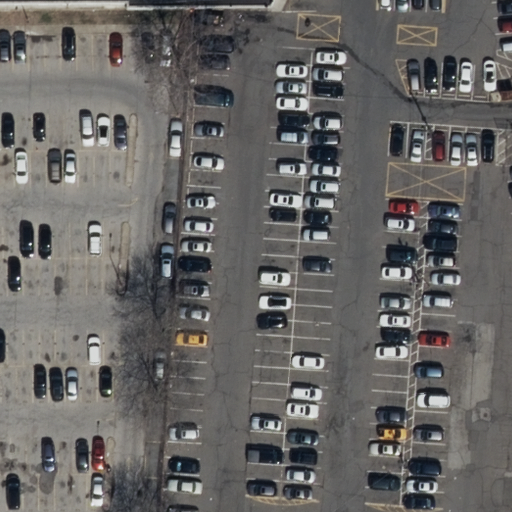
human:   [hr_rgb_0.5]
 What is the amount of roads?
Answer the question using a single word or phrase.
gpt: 7

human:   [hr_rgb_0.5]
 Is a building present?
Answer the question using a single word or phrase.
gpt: yes

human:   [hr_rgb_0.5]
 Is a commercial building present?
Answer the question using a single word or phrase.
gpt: no

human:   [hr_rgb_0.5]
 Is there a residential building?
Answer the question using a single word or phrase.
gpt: yes

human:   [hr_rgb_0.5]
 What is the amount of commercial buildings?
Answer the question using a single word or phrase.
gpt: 0

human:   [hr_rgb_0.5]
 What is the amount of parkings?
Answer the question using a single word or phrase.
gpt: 2

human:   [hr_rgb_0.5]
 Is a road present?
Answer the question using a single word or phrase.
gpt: yes

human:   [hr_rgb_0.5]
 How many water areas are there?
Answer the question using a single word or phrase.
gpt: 0

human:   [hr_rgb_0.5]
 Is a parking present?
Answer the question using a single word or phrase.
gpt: yes

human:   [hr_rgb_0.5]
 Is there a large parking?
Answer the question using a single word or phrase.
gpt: yes

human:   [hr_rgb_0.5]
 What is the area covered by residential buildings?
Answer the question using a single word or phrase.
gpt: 3699m2

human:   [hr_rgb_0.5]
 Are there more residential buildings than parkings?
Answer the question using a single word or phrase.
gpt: no

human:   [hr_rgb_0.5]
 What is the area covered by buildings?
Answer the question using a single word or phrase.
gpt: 3699m2

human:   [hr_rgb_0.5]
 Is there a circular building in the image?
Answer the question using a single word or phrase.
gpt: no

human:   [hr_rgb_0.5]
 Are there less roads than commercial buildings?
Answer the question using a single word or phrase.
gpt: no

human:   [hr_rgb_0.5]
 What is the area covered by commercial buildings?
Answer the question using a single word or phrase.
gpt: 0m2

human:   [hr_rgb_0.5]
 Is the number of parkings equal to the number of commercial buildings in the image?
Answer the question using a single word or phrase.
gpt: no

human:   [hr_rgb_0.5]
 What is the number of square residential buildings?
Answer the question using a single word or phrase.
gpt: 0

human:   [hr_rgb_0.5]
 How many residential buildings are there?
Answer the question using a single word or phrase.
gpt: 1

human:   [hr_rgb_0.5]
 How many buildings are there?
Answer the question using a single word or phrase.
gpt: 1

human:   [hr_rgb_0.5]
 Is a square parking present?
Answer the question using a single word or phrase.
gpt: no

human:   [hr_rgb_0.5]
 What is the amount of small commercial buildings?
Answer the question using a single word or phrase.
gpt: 0

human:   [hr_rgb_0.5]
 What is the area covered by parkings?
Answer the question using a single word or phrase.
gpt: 4410m2

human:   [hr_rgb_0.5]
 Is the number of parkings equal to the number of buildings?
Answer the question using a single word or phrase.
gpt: no

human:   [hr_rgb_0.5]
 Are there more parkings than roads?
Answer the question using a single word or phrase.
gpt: no

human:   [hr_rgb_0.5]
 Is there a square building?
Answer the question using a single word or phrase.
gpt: no

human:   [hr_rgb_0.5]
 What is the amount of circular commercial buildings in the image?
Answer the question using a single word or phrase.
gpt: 0

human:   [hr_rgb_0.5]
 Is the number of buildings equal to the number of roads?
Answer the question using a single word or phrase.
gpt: no

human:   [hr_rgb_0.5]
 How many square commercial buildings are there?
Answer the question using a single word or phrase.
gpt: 0

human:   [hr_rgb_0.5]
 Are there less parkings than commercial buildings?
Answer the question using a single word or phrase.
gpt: no

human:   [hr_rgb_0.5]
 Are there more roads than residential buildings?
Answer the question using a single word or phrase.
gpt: yes

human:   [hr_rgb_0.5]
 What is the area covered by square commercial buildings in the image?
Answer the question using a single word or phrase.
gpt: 0m2

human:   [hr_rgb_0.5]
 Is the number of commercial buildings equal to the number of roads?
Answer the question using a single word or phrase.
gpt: no

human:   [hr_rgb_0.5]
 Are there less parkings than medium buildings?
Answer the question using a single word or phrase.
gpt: no

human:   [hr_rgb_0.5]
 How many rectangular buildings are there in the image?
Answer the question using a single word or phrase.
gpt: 1

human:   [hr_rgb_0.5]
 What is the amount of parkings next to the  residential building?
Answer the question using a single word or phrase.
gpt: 2

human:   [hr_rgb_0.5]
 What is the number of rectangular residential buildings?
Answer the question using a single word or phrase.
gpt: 1

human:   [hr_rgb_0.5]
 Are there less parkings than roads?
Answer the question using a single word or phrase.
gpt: yes

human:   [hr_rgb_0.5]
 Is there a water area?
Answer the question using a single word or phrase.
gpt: no

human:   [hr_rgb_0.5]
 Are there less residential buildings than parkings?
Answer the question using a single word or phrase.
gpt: yes

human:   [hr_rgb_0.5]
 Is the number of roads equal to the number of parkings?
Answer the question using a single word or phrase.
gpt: no

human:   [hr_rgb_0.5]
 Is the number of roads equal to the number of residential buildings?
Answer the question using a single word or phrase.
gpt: no

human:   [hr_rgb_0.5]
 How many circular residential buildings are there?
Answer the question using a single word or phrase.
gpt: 0

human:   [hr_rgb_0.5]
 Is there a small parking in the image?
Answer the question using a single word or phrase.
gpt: no

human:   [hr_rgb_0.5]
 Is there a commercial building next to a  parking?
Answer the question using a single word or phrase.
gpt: no

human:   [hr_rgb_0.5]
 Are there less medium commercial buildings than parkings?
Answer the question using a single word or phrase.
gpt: yes

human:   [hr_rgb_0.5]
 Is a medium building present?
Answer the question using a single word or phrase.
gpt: no

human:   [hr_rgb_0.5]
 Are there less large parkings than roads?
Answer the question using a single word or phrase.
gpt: yes

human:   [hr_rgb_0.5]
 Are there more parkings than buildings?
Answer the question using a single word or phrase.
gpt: yes

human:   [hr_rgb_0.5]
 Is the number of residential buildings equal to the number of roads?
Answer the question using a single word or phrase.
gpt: no

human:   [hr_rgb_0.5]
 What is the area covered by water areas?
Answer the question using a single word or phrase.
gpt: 0m2

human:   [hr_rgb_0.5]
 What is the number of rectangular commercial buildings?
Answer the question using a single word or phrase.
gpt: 0

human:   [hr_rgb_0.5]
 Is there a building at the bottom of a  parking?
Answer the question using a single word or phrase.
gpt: no

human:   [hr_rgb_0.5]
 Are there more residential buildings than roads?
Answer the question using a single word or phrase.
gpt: no

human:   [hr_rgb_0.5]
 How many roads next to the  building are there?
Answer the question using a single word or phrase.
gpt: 7

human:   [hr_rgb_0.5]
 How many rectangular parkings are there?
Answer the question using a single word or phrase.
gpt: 1

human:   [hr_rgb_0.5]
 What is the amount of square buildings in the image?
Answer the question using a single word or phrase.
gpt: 0

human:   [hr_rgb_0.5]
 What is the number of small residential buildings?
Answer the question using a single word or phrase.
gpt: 0

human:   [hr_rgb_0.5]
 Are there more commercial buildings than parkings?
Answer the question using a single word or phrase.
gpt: no

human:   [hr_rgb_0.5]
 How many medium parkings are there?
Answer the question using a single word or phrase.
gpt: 0

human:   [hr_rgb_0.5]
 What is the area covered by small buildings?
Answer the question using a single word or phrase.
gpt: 0m2

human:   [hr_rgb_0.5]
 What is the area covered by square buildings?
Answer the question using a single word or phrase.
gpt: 0m2

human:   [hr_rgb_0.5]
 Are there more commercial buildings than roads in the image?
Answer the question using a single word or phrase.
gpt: no

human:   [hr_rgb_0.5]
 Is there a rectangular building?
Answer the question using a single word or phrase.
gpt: yes